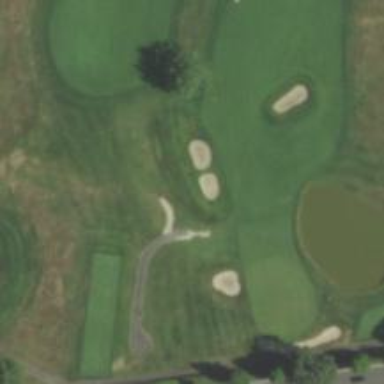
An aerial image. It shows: Path for both road and golf.